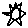
Label: sun